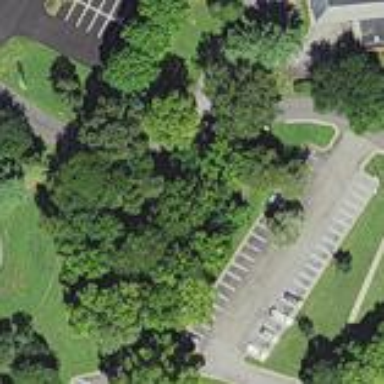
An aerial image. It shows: Parking area.